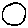
Label: moon